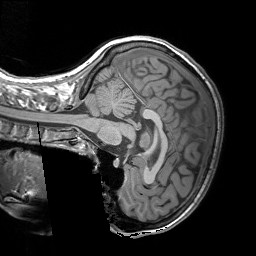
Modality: T1w
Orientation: sagittal
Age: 29
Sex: female
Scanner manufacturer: siemens
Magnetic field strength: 3 T
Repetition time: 1.9 s
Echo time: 0.00252 s